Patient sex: M
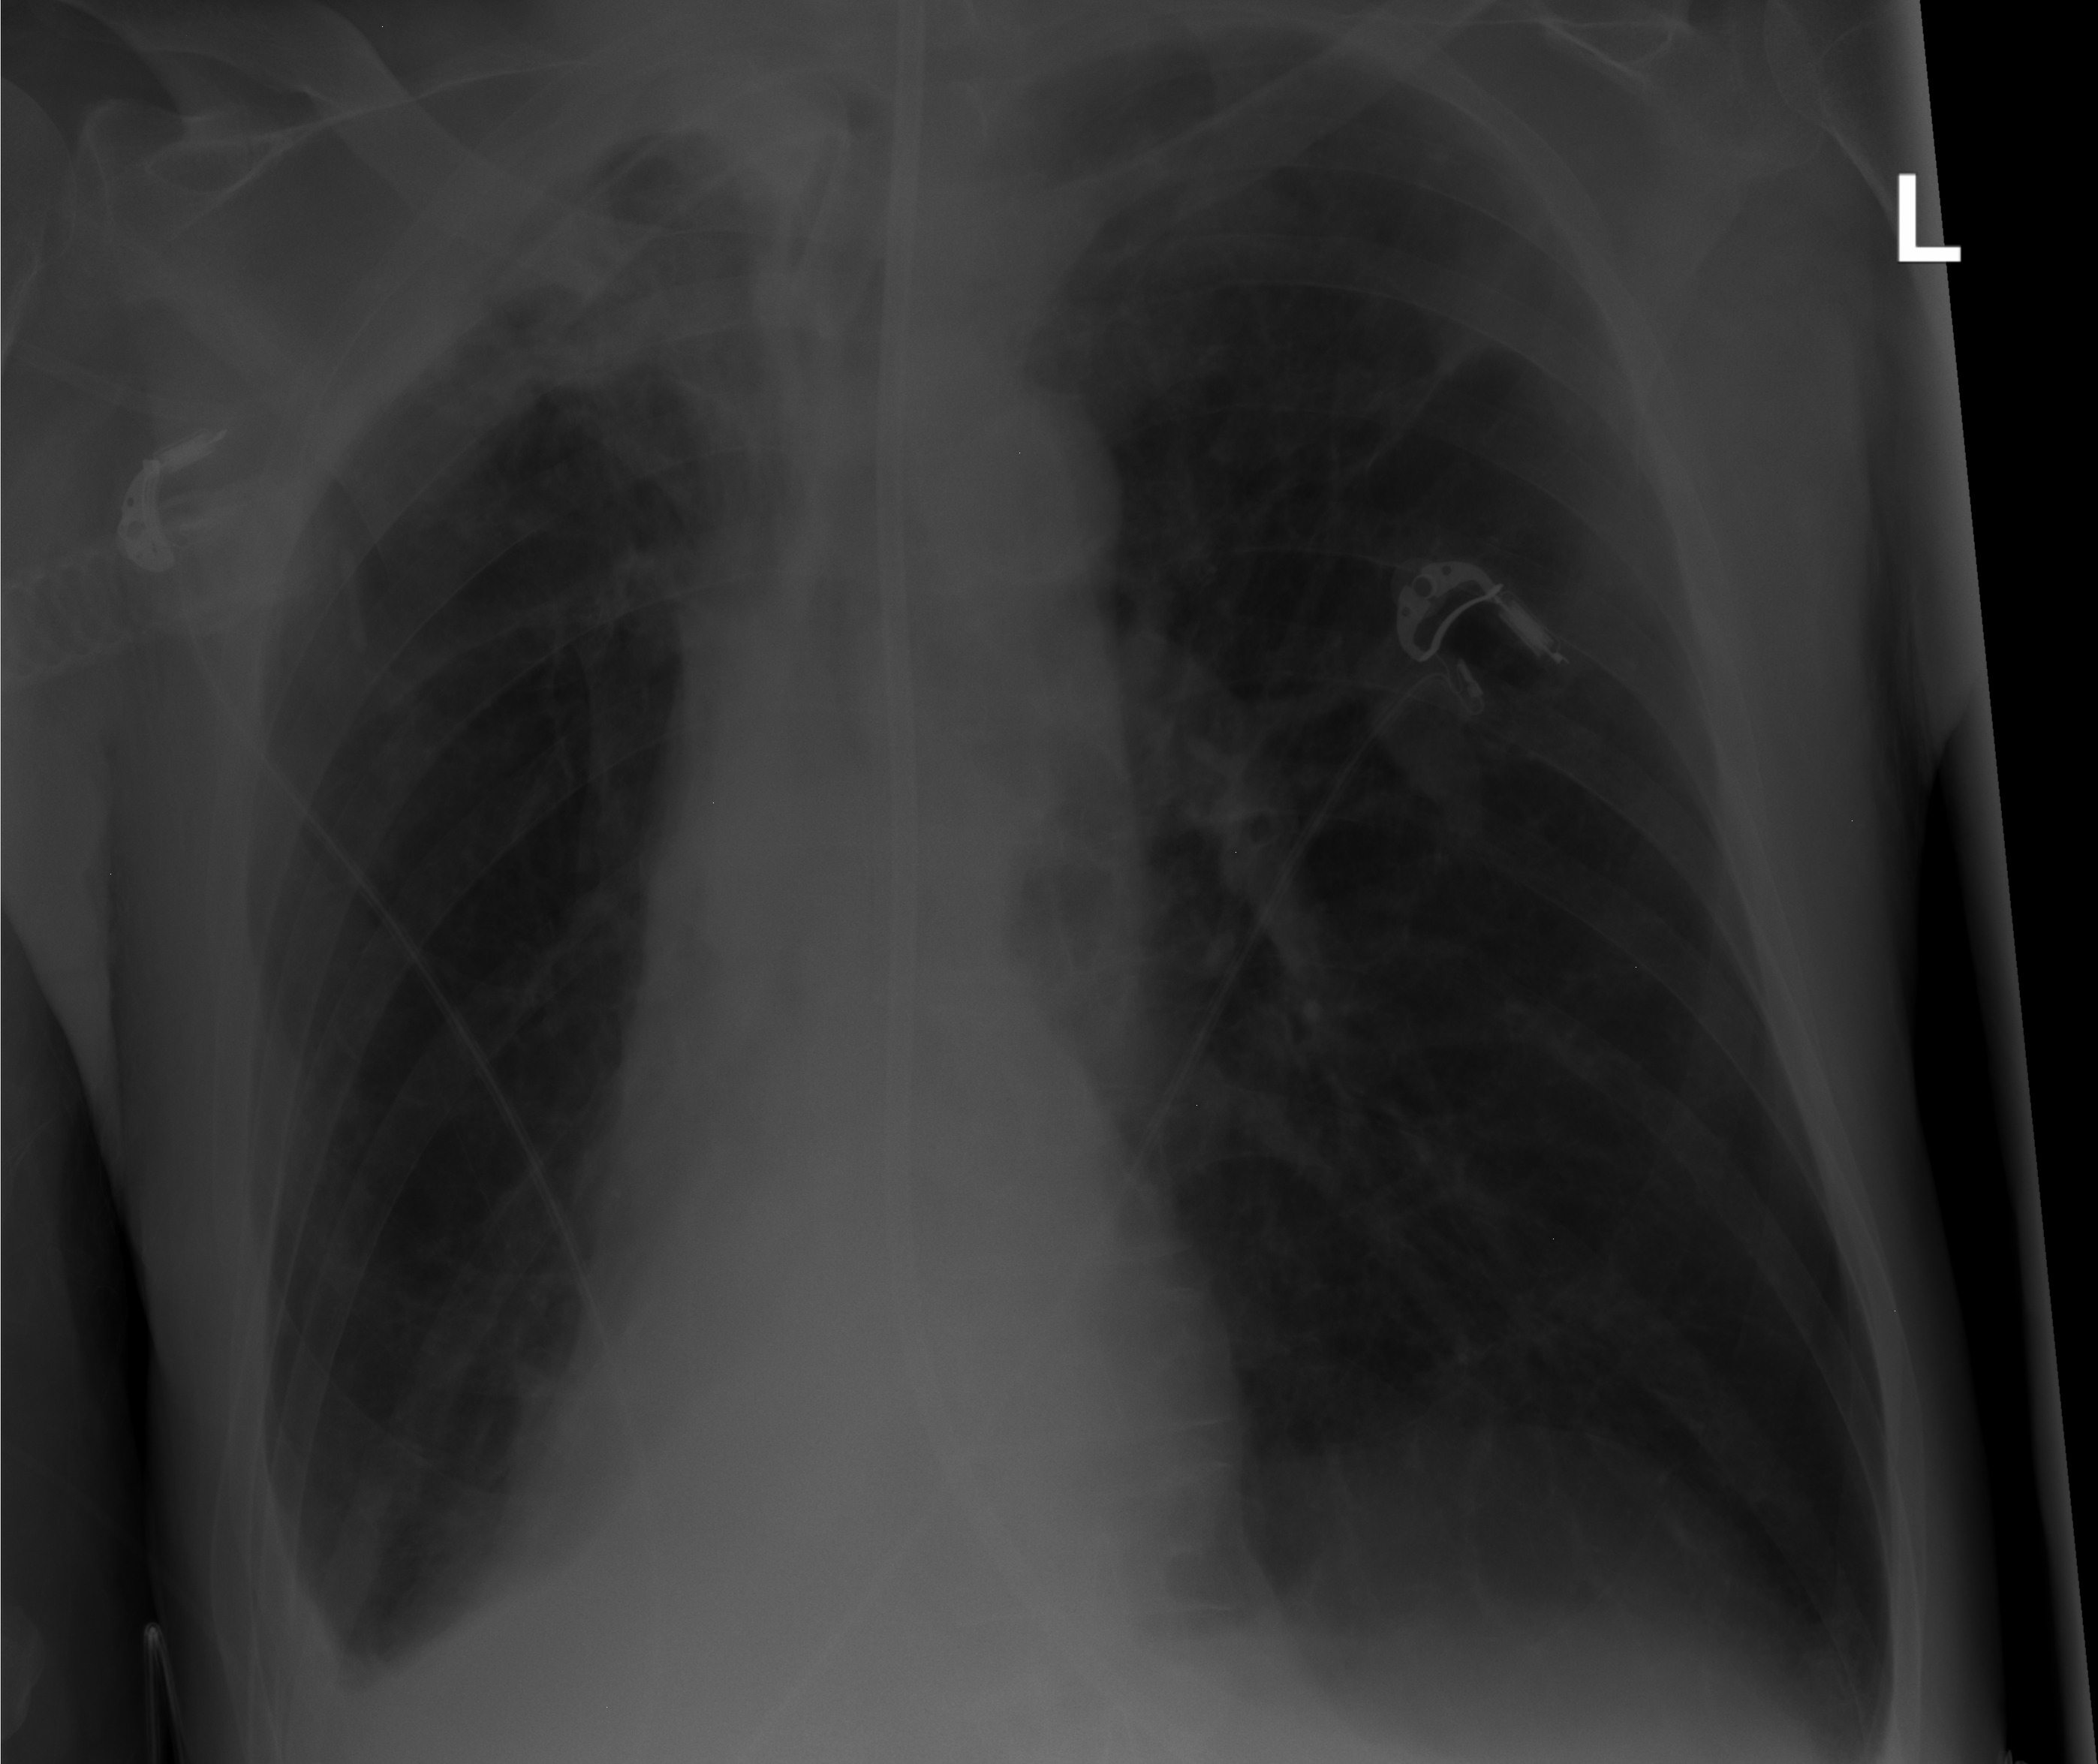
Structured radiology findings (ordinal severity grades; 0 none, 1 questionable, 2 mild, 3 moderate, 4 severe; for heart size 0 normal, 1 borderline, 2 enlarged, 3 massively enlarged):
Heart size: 0
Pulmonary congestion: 0
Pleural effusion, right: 2
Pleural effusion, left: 0
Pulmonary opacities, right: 2
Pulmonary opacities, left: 0
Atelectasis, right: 2
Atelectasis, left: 0